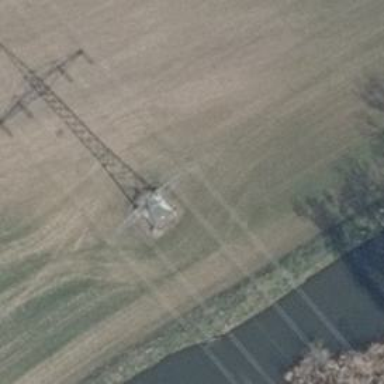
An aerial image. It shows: Power line in the image.